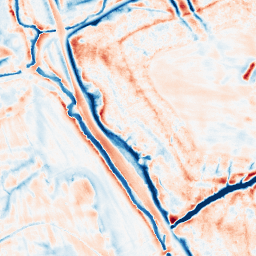
Category: edge_preserving
Decomposition family: bilateral
Decomposition parameters: d: 21
sigma_color: 25
sigma_space: 75
Upsampling method: bspline
Upsampling parameters: scale: 4
Upsampling scale: 4